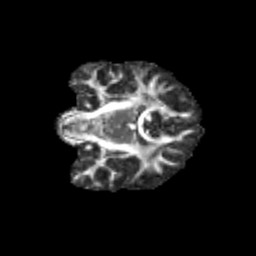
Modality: FA
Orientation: coronal
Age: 12
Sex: male
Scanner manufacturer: siemens
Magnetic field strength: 3 T
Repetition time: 3.8 s
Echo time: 0.07 s